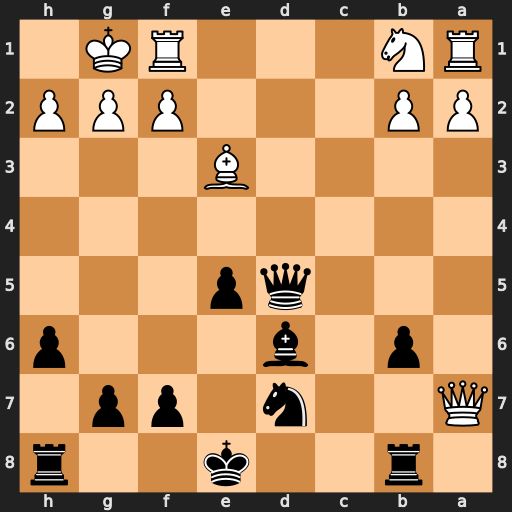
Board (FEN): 1r2k2r/Q2n1pp1/1p1b3p/3qp3/8/4B3/PP3PPP/RN3RK1
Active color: b
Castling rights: k
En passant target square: -
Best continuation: Ra8 Nc3 Qc6 Qxa8+ Qxa8